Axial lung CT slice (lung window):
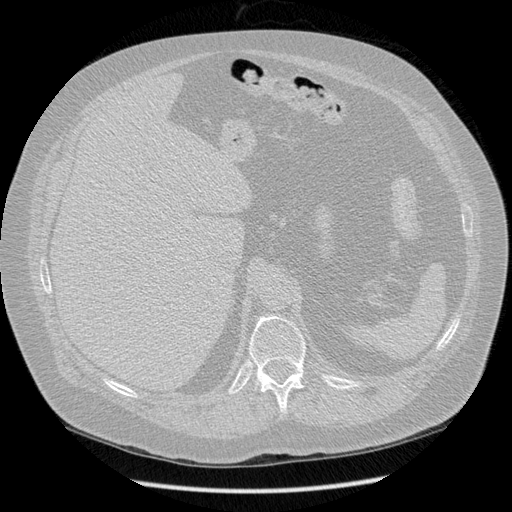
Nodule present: no